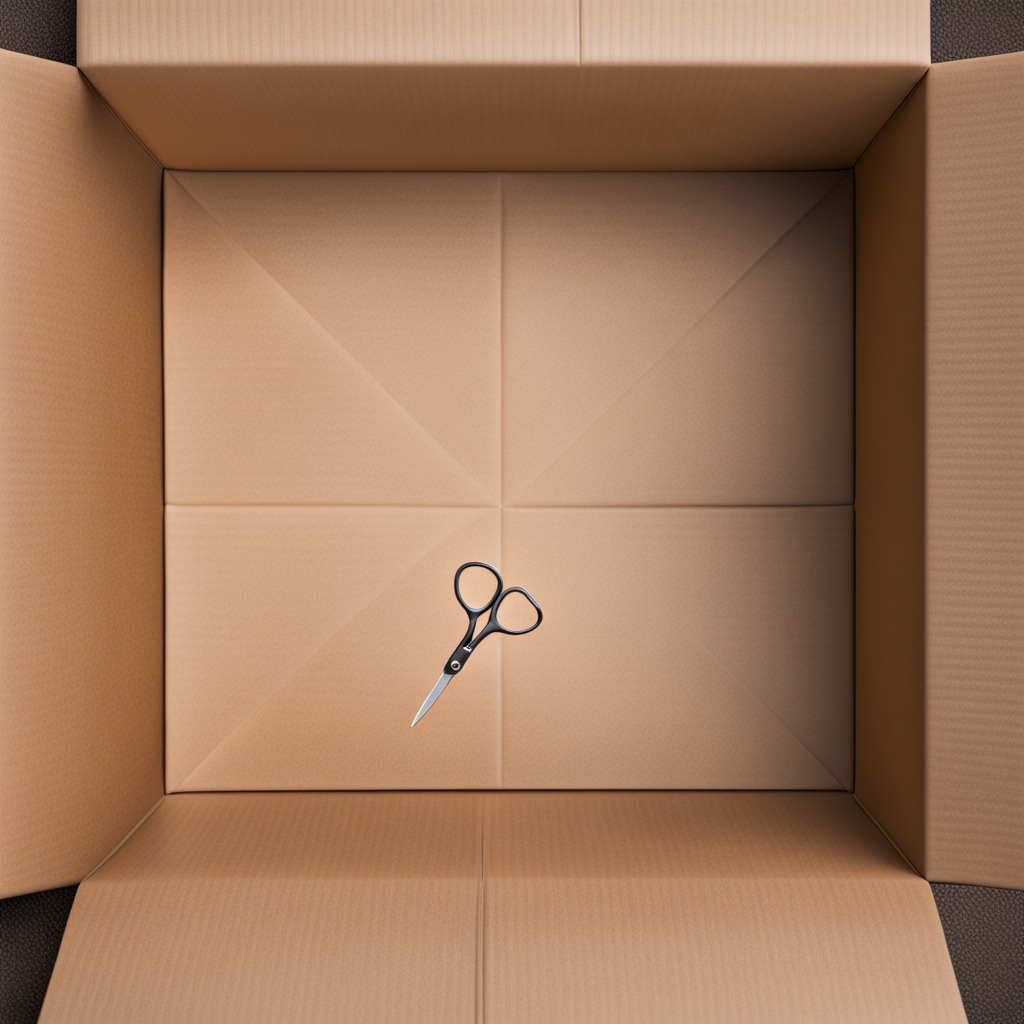
A scissor lying on the cardboard box surface in an outdoor workshop during daytime bright natural light soft shadows slightly creased but